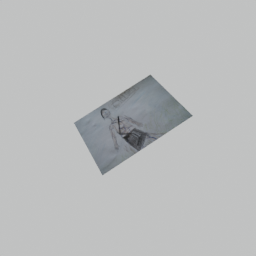
Label: decoration